Aerial crown-view tile of a tropical tree (Barro Colorado Island, Panama), acquired 20250512:
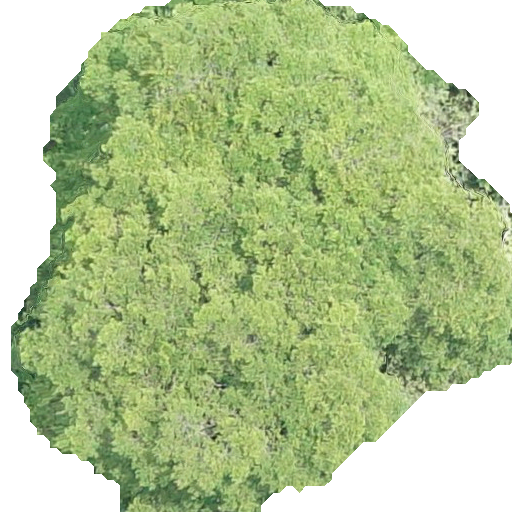
Species: Terminalia amazonia
GBIF accepted scientific name: Terminalia amazonica
Crown area: 297.512 m²